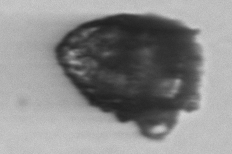
Label: Stenosemella_pacifica